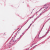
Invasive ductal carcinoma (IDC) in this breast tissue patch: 0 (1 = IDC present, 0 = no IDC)